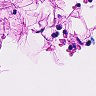
Metastatic tissue present: no